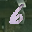
Label: 6